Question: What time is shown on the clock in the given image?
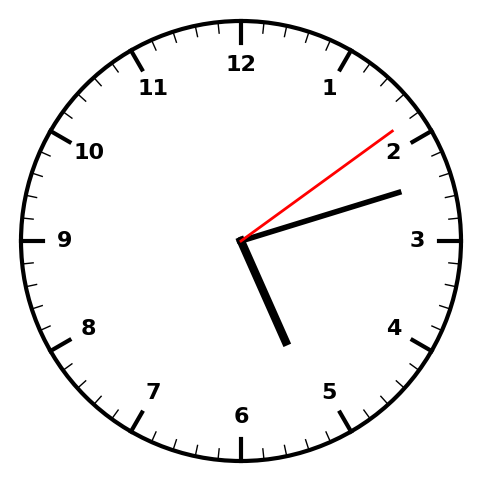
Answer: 05:12:09